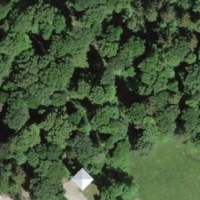
EUNIS habitat code: 41
Species observed at this site:
Anthrax anthrax
Vanessa atalanta